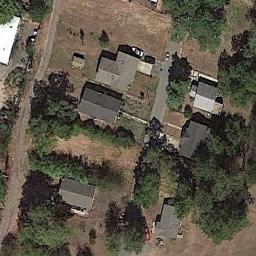
Label: residential